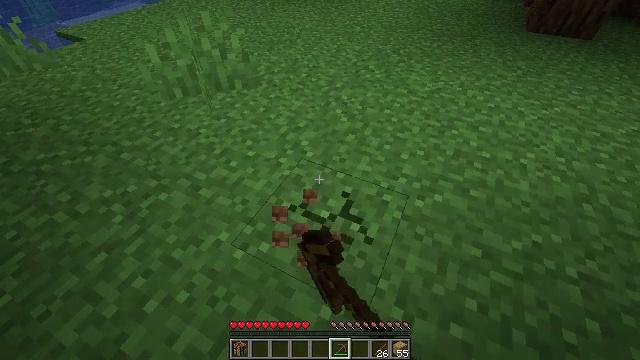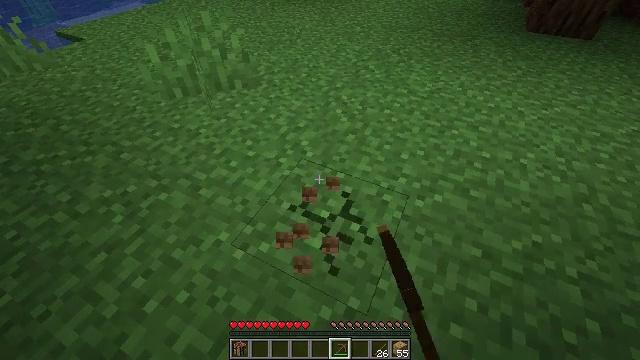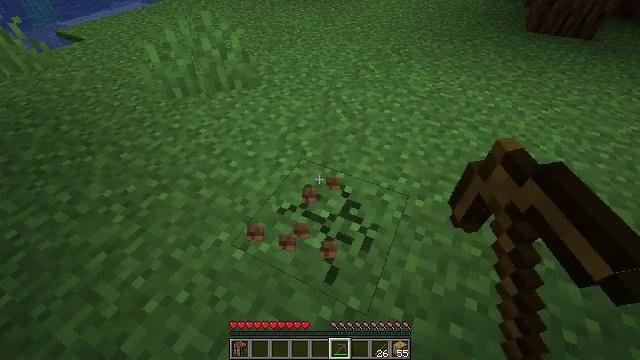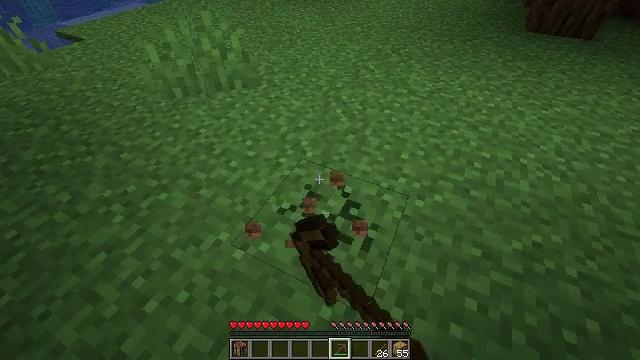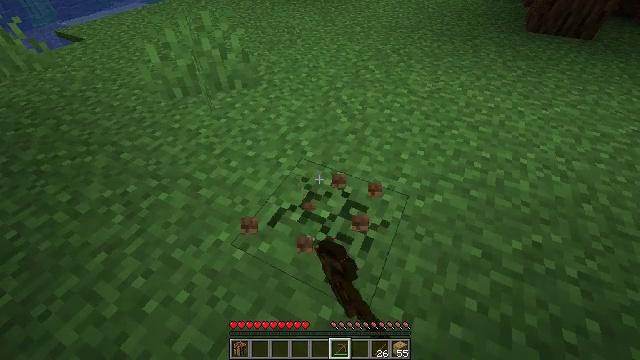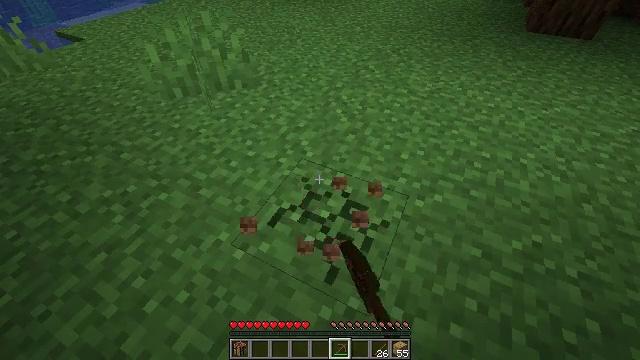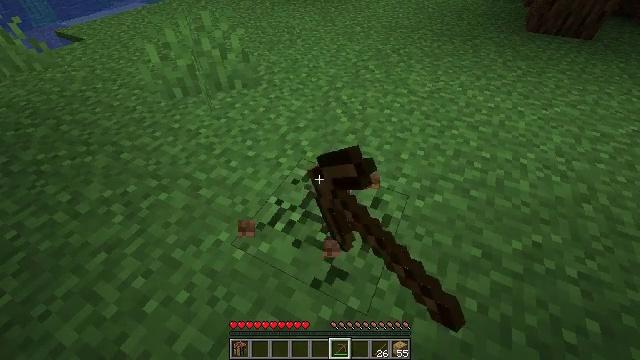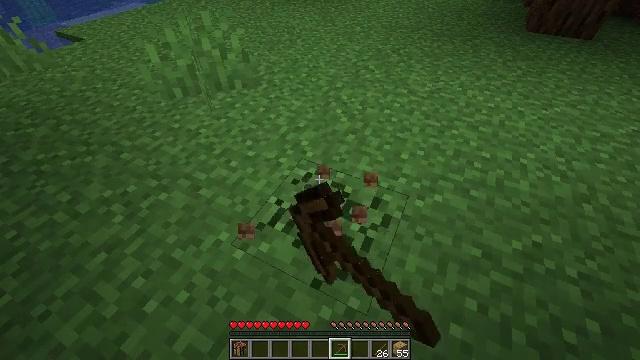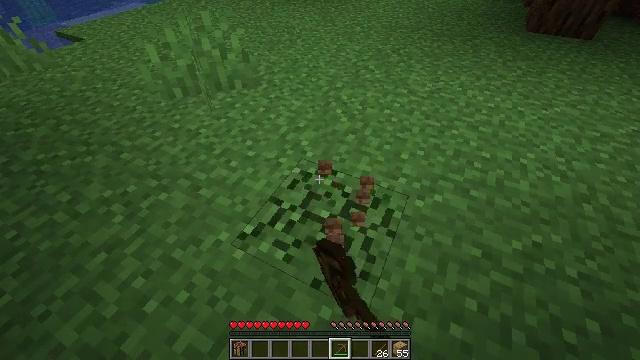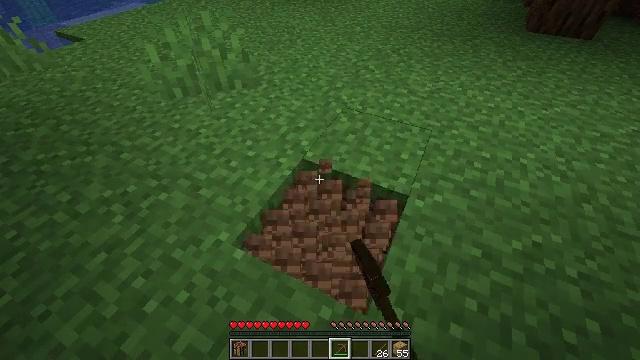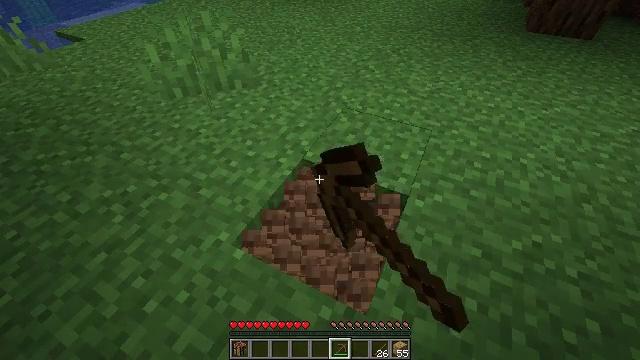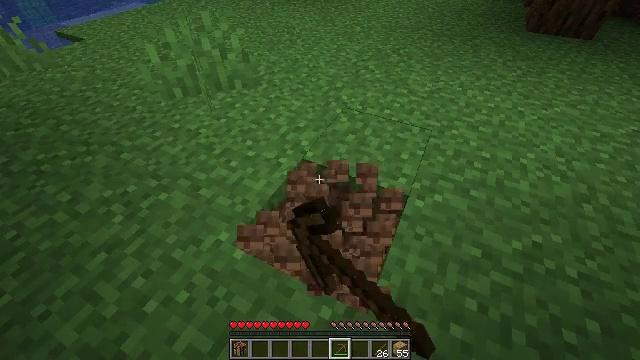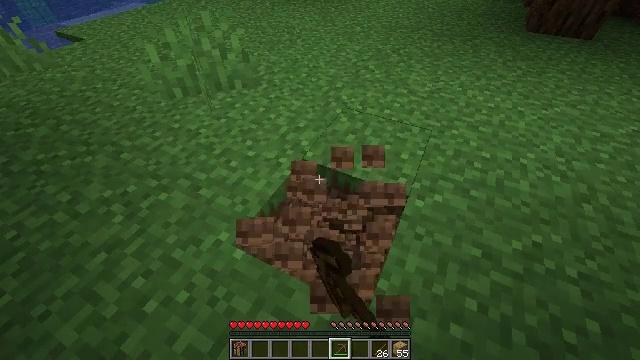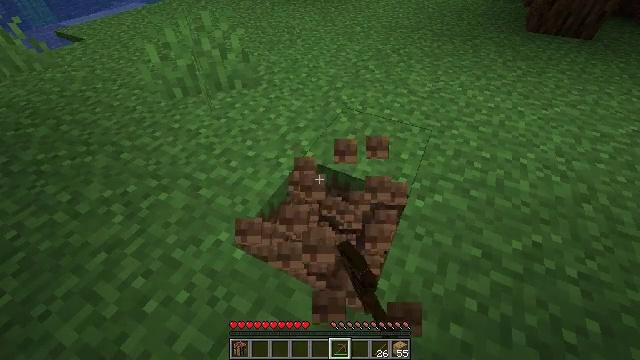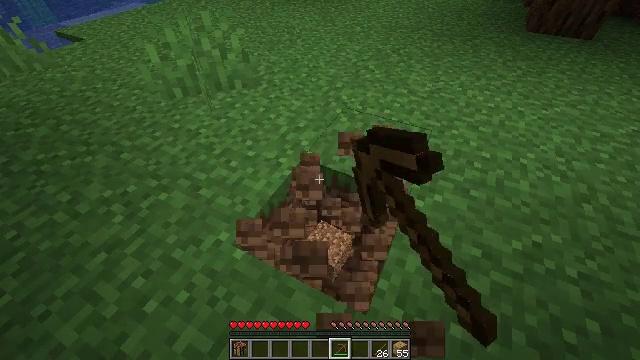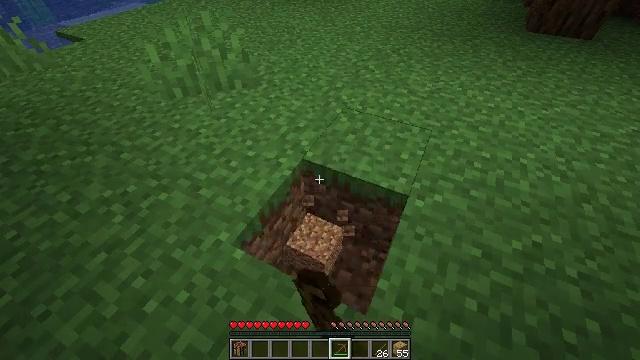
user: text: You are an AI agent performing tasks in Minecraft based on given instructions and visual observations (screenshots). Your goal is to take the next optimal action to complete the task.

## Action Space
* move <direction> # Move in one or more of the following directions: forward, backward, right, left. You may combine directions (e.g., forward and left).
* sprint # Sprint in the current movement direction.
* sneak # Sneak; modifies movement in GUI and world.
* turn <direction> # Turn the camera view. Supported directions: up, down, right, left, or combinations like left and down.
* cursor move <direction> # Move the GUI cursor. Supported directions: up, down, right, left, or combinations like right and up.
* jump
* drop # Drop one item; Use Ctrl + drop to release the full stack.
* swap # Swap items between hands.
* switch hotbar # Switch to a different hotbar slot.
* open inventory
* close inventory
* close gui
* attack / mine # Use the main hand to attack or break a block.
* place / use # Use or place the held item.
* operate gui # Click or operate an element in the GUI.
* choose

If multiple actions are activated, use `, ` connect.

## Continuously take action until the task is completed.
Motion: motion action
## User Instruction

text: Dig up the grass block for dirt.
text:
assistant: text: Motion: attack / mine
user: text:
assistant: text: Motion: attack / mine
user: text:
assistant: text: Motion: attack / mine
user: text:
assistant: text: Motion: attack / mine
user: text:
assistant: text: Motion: attack / mine
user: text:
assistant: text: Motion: attack / mine
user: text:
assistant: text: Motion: attack / mine
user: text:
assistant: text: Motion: attack / mine
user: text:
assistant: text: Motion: attack / mine
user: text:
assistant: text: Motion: attack / mine
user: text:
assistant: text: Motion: attack / mine
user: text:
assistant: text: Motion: attack / mine
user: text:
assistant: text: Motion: attack / mine
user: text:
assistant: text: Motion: attack / mine
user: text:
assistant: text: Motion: no_op
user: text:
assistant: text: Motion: no_op
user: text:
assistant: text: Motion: turn right and up
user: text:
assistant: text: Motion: turn right and up
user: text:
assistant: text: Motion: turn right and up
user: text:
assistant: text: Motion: turn right and up
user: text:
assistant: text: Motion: turn up
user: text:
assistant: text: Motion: turn right and up
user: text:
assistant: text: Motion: turn right and up
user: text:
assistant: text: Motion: turn up
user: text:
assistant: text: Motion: turn up
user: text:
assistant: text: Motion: no_op
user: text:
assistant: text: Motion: no_op
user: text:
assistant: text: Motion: no_op
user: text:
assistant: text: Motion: no_op
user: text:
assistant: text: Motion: turn left